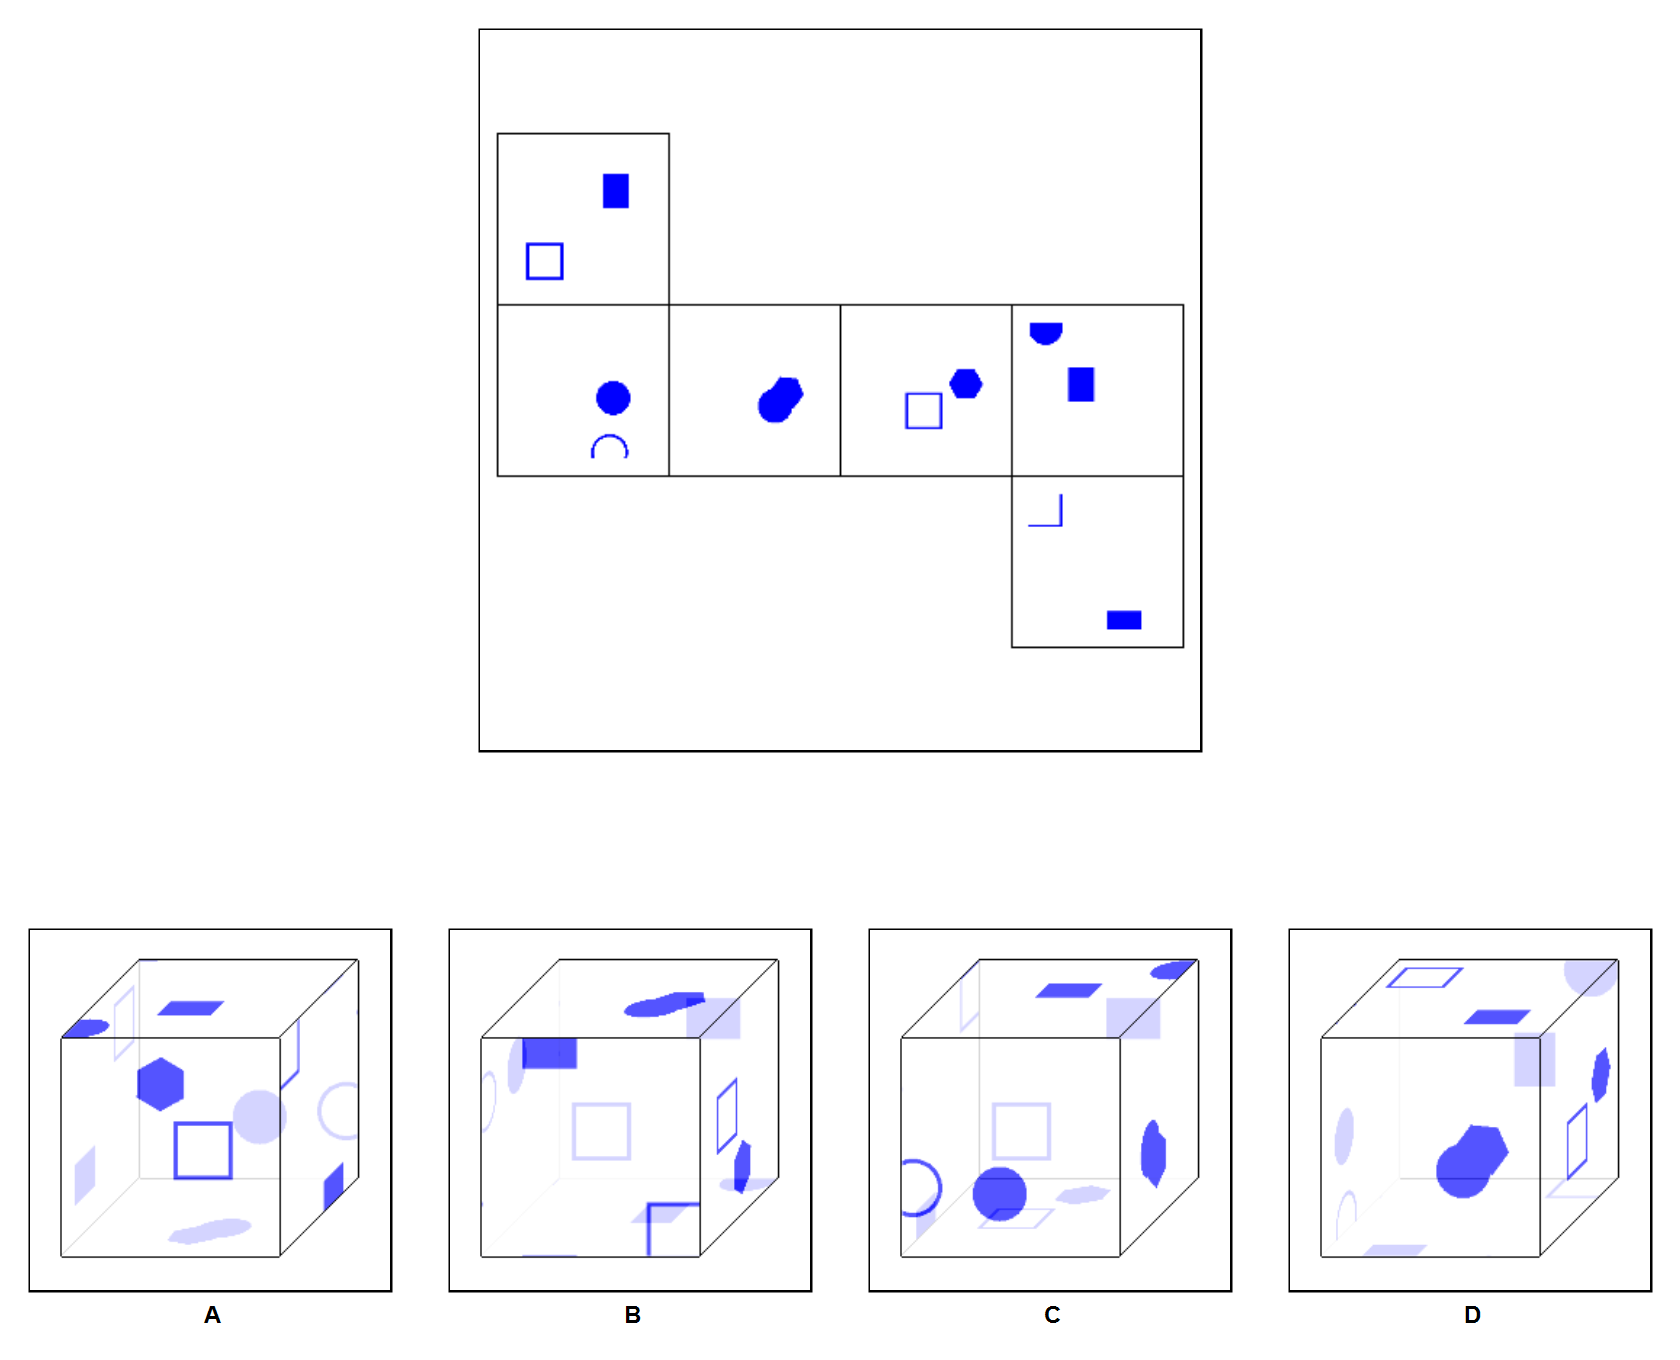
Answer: C